九年级 · 解析几何
如果一个矩形的周长与面积的差是定值 $m(2<m<4)$, 我们称这个矩形为“定差值矩形”.如图, 在矩形 $A B C D$ 中, $A B=x, A D=y, 2(x+y)-x y=\frac{7}{2}$, 那么这个“定差值矩形”的对角线 $A C$ 的长的最小值为 ( )

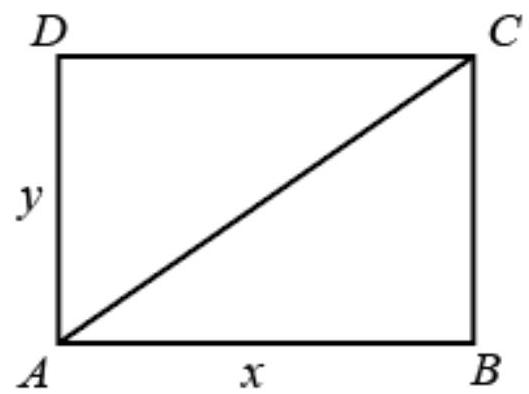
A. $\frac{\sqrt{7}}{2}$
B. $\sqrt{5}$
C. $\sqrt{3}$
D. $\frac{2 \sqrt{2}}{3}$

答案: C
解析: 根据矩形的性质，由勾股定理可得 $A C^{2}=x^{2}+y^{2}=(x+y-2)^{2}+3$, 由二次函数的性质可求解.

【详解】解: $\because$ 在矩形 $A B C D$ 中, $\angle B=90^{\circ}, B C=A D=y, A B=x$,

$\therefore A C^{2}=A B^{2}+B C^{2}$,

$\therefore A C^{2}=x^{2}+y^{2}=(x+y)^{2}-2 x y$,

$\because 2(x+y)-x y=\frac{7}{2}$,

$\therefore x y=2(x+y)-\frac{7}{2}$,

$\therefore A C^{2}=x^{2}+y^{2}=(x+y)^{2}-2 x y=(x+y)^{2}-4(x+y)+7=(x+y-2)^{2}+3$,

$\therefore$ 当 $x+y=2$ 时, $A C^{2}=3$,

$\therefore A C$ 有最小值为 $\sqrt{3}$ (取正值),

故选: C.

【点睛】本题考查了矩形的性质, 勾股定理, 二次函数的性质, 掌握相关性质是本题的关键.